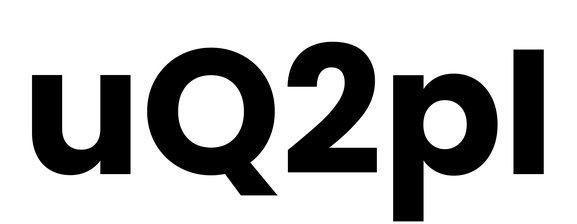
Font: Poppins-Bold